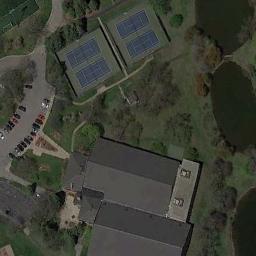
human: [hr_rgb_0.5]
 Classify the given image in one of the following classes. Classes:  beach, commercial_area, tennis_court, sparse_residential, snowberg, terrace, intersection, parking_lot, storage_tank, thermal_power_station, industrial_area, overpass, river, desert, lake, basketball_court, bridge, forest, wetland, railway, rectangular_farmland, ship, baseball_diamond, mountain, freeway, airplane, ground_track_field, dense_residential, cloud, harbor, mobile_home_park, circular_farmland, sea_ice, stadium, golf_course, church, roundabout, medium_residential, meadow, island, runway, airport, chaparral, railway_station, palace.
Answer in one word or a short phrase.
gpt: tennis_court